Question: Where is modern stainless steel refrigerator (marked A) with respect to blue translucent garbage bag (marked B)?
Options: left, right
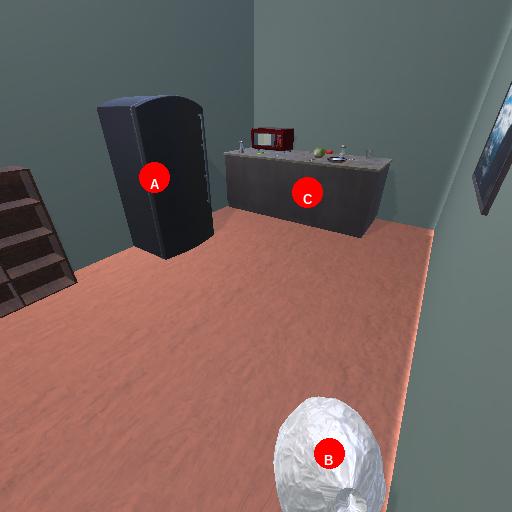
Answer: left